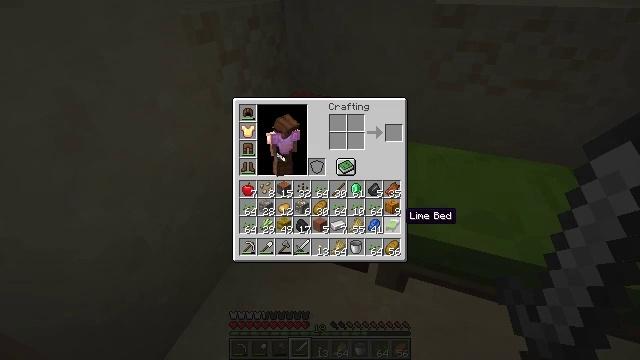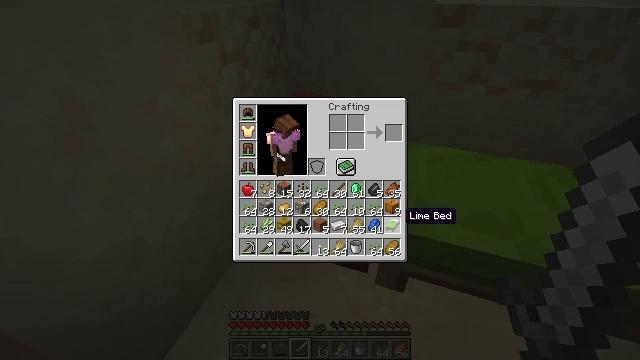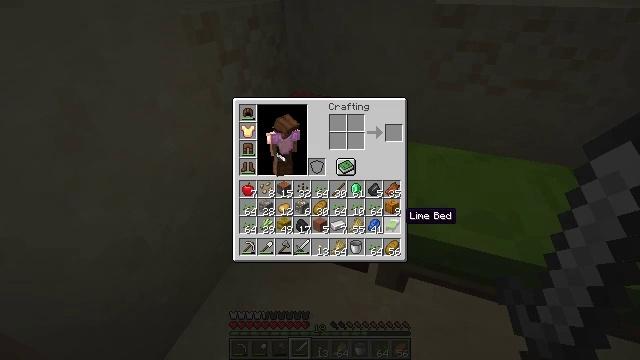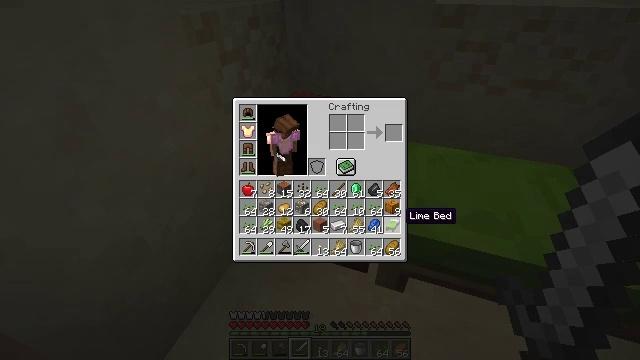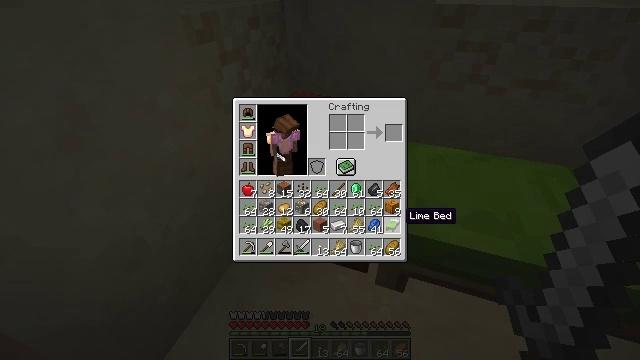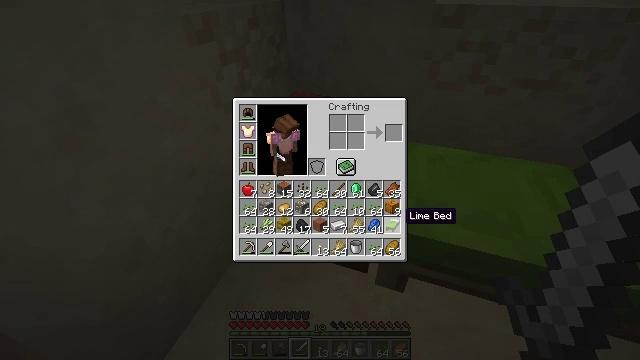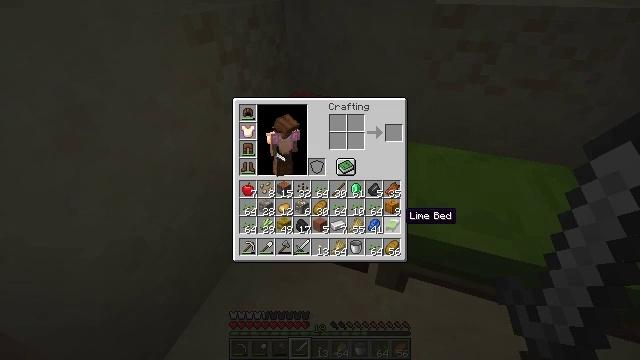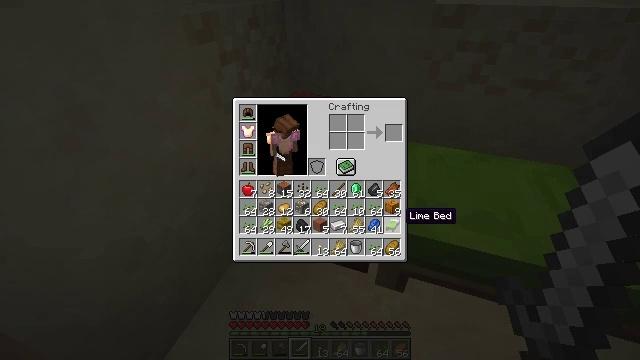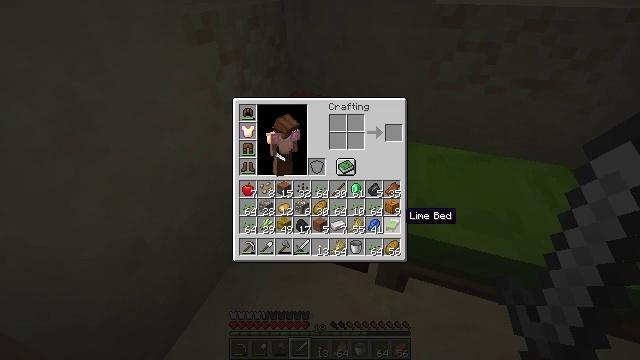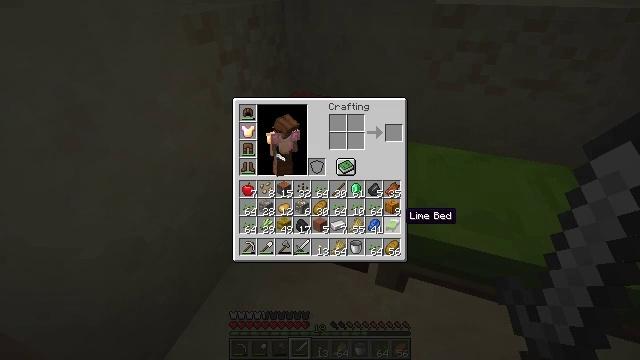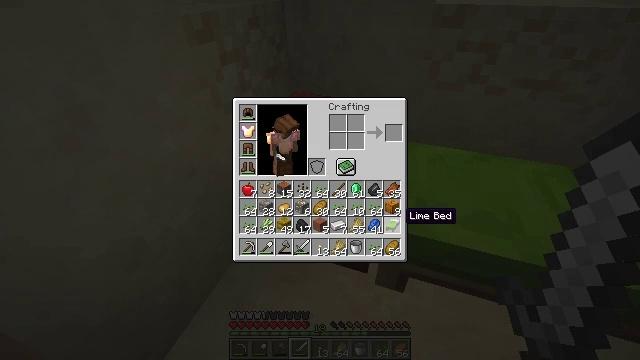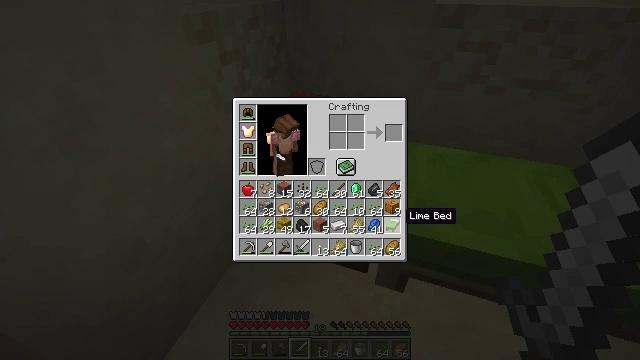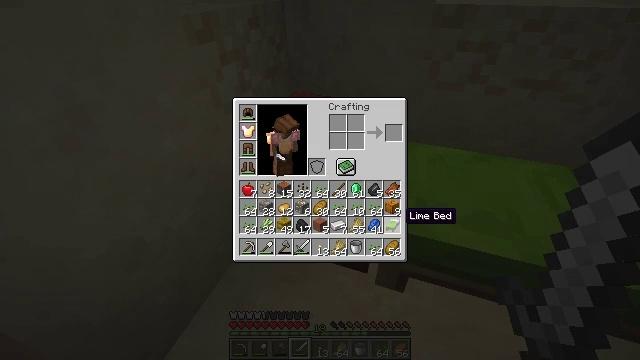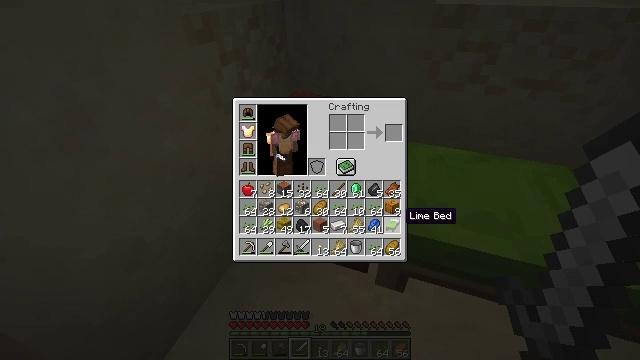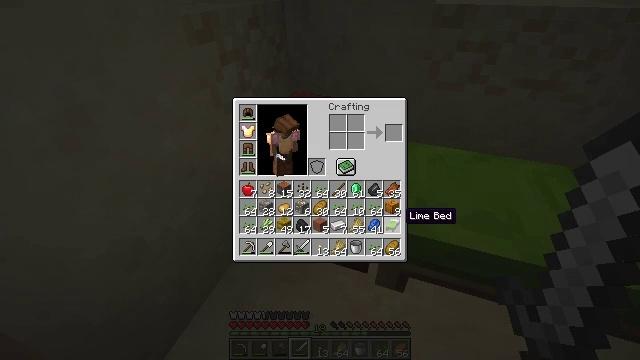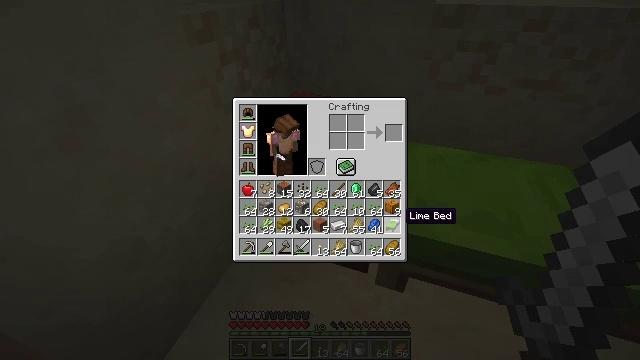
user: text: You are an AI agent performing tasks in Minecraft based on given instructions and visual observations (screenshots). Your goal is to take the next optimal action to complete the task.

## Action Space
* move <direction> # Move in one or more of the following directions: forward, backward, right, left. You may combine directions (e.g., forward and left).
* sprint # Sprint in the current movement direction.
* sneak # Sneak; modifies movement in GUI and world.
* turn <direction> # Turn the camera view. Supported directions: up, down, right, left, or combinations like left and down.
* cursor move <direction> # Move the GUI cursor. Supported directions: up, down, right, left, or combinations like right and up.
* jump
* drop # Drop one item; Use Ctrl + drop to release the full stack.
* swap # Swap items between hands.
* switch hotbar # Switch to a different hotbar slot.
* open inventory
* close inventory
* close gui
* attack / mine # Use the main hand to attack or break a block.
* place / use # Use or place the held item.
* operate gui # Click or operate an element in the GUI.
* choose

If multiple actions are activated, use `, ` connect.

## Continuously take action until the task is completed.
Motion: motion action
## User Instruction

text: drop lime bed
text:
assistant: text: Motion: no_op
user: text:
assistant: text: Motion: no_op
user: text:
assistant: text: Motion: no_op
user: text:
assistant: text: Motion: no_op
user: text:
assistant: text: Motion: no_op
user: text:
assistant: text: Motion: no_op
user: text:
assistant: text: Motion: no_op
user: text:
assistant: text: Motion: no_op
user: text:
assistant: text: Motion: no_op
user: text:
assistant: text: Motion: no_op
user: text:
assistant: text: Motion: no_op
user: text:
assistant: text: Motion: no_op
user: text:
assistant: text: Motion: no_op
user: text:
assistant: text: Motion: no_op
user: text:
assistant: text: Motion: no_op
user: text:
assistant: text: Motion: no_op
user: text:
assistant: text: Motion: no_op
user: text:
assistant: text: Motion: no_op
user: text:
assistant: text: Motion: no_op
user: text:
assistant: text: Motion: no_op
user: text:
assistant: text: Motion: no_op
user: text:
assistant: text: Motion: no_op
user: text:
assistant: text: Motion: no_op
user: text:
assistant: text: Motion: no_op
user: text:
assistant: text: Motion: no_op
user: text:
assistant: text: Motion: no_op
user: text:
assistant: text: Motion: no_op
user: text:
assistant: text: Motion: no_op
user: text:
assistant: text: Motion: no_op
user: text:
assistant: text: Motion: no_op